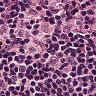
Metastatic tissue present: no